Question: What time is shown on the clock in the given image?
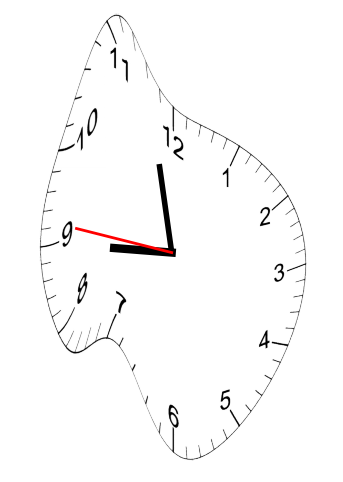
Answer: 08:57:46